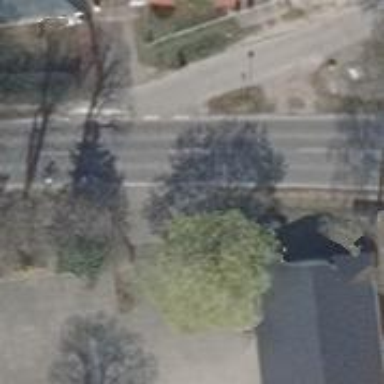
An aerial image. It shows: Residential road with no sidewalk.